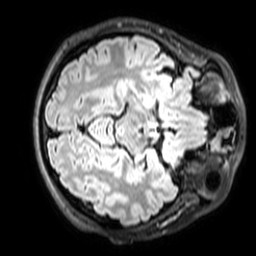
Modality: T1w
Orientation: axial
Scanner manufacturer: philips
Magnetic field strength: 3 T
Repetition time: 4.8 s
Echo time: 0.2586 s